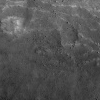
Atmospheric dust classification: not_dusty